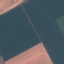
Land use / land cover class: AnnualCrop